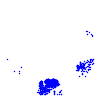
Particle: electron